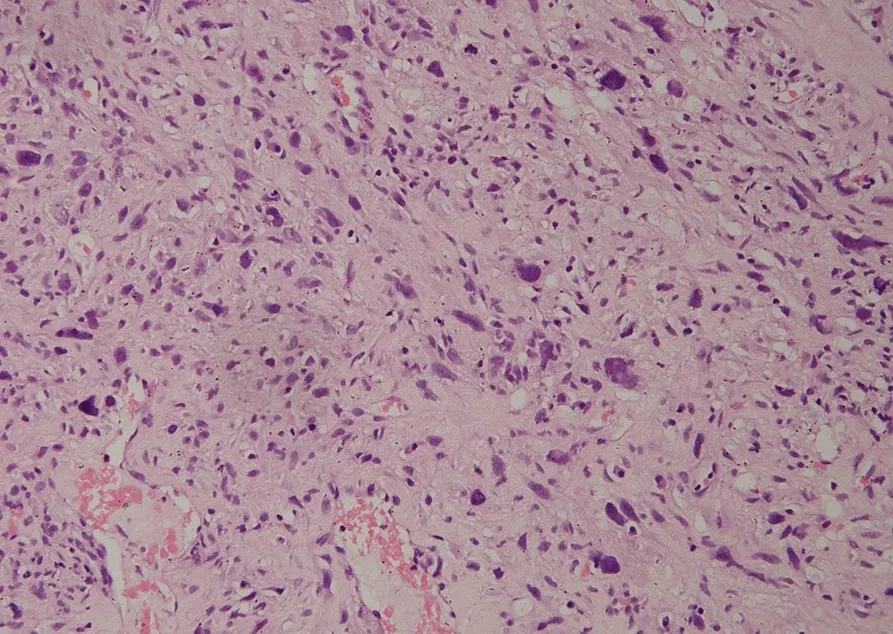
Histology photomicrograph of the excised right thigh soft tissue mass showing a malignant mesenchymal tumor with markedly pleomorphic spindle to bizarre cells exhibiting marked nuclear pleomorphism, coarse chromatin and abundant eosinophilic cytoplasm (H&E, 200x).
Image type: pathology (h&e)